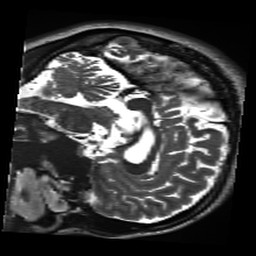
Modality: inplaneT2
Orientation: sagittal
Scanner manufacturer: siemens
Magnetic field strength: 3 T
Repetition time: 11 s
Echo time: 0.059 s